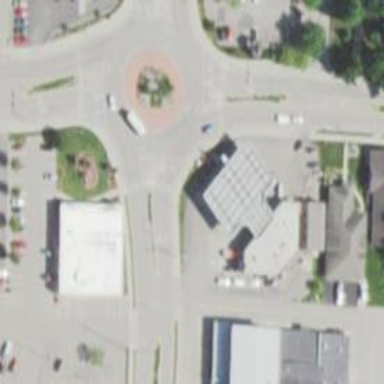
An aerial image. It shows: Primary highway intersecting roundabout.